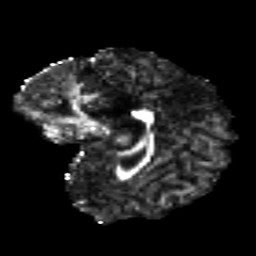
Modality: FA
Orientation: sagittal
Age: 19
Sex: female
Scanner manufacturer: siemens
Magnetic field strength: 3 T
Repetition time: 8.8 s
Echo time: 0.085 s